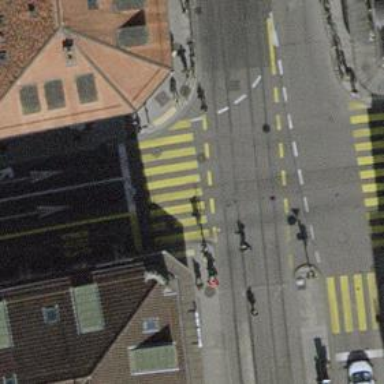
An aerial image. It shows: Crossing with zebra traffic signals.